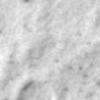
Label: no_change